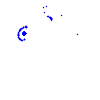
Particle: pion